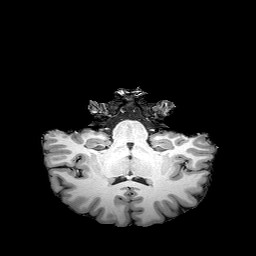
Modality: T1w
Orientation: sagittal
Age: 22
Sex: female
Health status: healthy